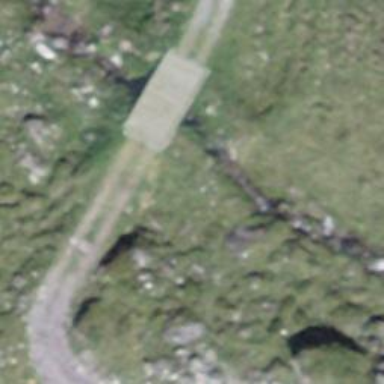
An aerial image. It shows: Track road with grade4 bridge.